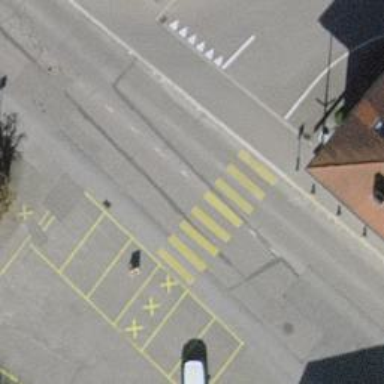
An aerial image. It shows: Zebra crossing on the road.